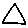
Label: triangle